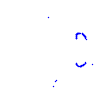
Particle: proton